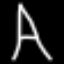
Label: The Eiffel Tower